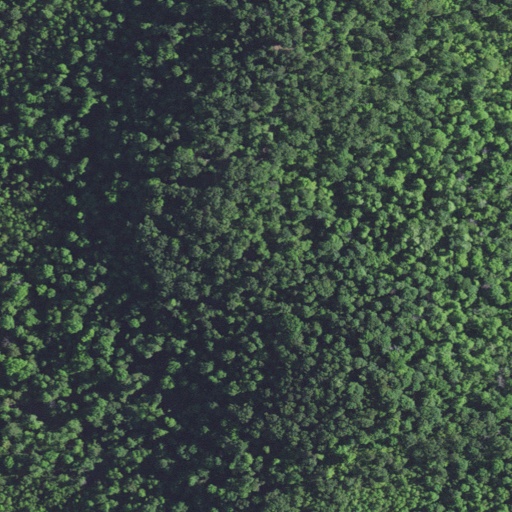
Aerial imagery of gap in Kentucky named Jim Brown Gap containing deciduous forest and mixed forest